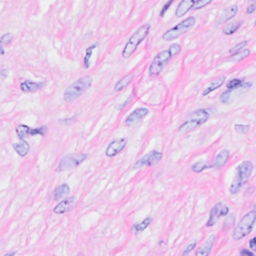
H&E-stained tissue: Breast